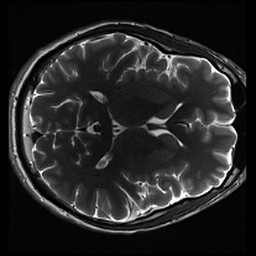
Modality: inplaneT2
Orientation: axial